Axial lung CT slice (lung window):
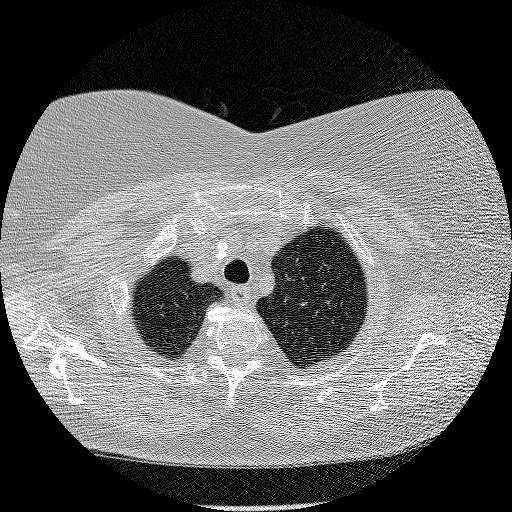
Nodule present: no